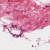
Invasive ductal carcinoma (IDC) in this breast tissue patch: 0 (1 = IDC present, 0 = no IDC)